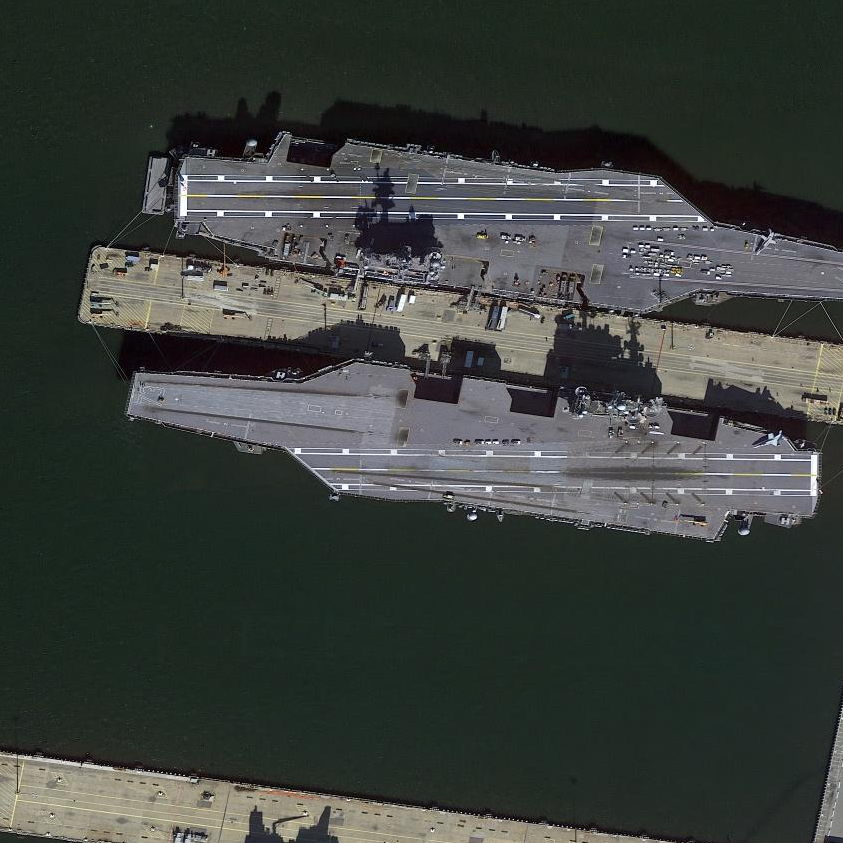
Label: Nimitz-class_aircraft_carrier